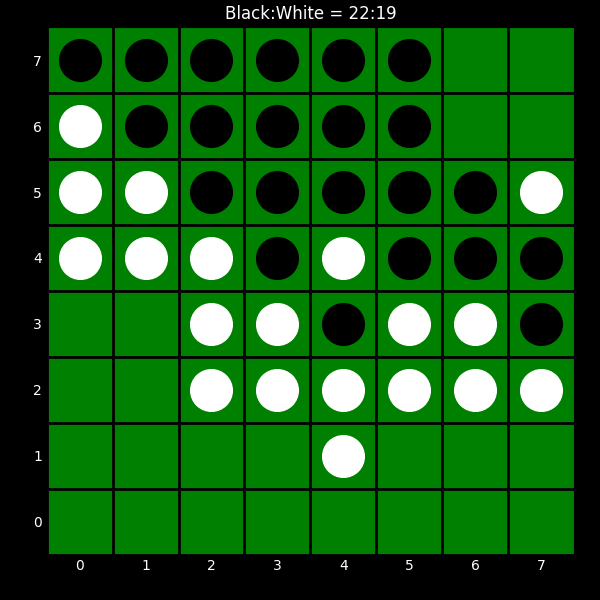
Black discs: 22
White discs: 19